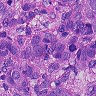
Metastatic tissue present: yes